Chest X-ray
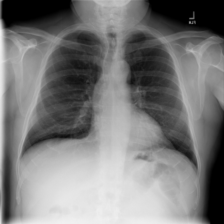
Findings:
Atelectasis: positive
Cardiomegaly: negative
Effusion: negative
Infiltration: negative
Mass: negative
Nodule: negative
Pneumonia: negative
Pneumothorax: negative
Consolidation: negative
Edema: negative
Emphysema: negative
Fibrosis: negative
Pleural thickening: negative
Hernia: negative